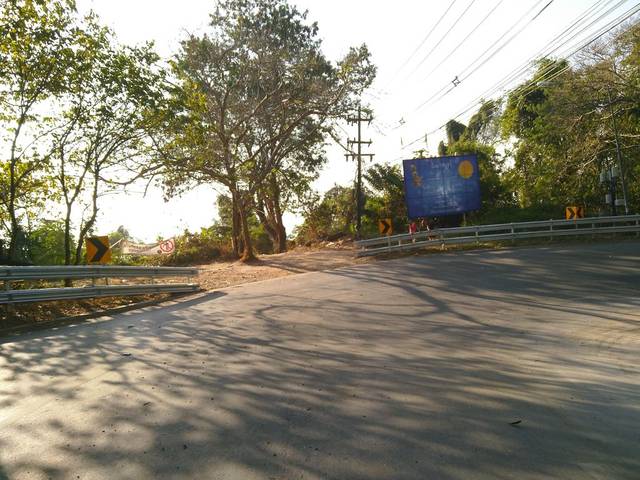
Region: Thailand
Coordinates: 18.802, 98.922